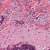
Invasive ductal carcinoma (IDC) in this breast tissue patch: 1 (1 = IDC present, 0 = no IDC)